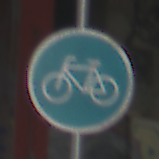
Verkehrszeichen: Radweg
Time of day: Midday
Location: Roofed (Special)
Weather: Overcast
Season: NotSpecified
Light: Natural